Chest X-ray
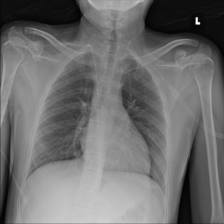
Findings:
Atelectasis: negative
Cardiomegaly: negative
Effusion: negative
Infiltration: positive
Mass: negative
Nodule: negative
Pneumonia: negative
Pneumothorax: negative
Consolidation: negative
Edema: negative
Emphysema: negative
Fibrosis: negative
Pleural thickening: negative
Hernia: negative